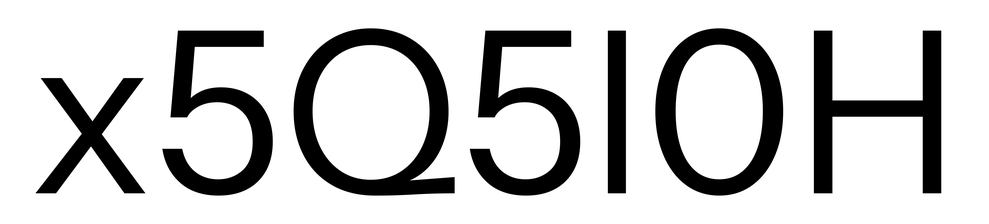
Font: InstrumentSans_Regular